Question: I'm trying to smooth a 11 X 8 matrix and I can't seem to find a way to do this. I know there are several threads on this but none has helped for my situation. Every approach I've found requires some sort of z ~ x*y approach. In my case I just have a matrix that I would like to simply smooth all of the cell entries to make a smoother surface plot.
'''
m
[,1] [,2] [,3] [,4] [,5] [,6] [,7] [,8]
[1,] 29.02530 28.57123 39.02334 38.25483 29.59624 65.01706 41.04771 98.62005
[2,] 24.46539 24.08265 32.89272 32.24494 24.94663 54.80279 34.59906 83.12670
[3,] 28.30679 27.86395 38.05733 37.30784 28.86359 63.40758 40.03159 96.17873
[4,] 24.99883 24.60774 33.60991 32.94800 25.49056 55.99770 35.35345 84.93918
[5,] 24.63308 24.24771 33.11817 32.46595 25.11761 55.17842 34.83621 83.69646
[6,] 29.85776 29.39066 40.14254 39.35199 30.44506 66.88177 42.22497 101.44850
[7,] 18.54275 18.25267 24.92998 24.43901 18.90749 41.53601 26.22324 63.00320
[8,] 24.43846 24.05615 32.85652 32.20945 24.91917 54.74248 34.56098 83.03522
[9,] 27.09827 26.67434 36.43252 35.71503 27.63130 60.70048 38.32249 92.07251
[10,] 37.11375 36.53313 49.89792 48.91525 37.84378 83.13528 52.48642 126.10236
[11,] 26.06763 25.65982 35.04686 34.35666 26.58038 58.39182 36.86495 88.57066
library(lattice)
wireframe(m)
'''

any ideas?
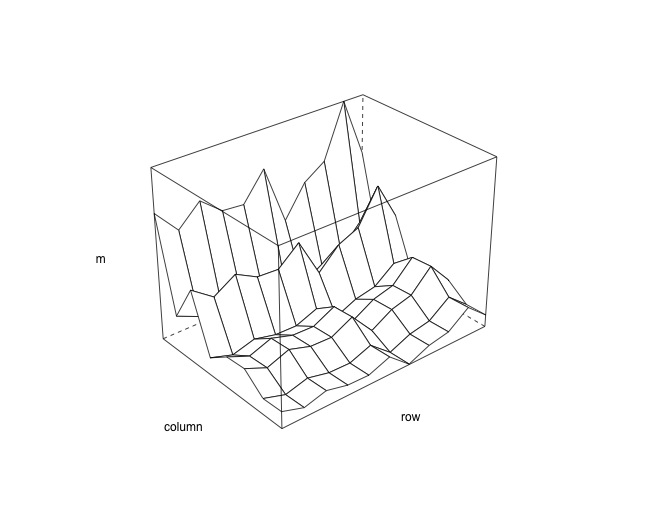
Answer: Whatever you end up doing, you'll need some model to smooth the data you have. You could use a wide range of models to do the smoothing but the one I am most familiar with is the penalised regression spline approach to fitting GAMs via the package, which also happens to come with R.
Firs, some simulated data
'''
set.seed(1)
m <- matrix(runif(11*8), ncol = 8)
'''
To model these, you need them in the form 'z ~ x + y', i.e. long format where there is a row for every 'z' (cell in your matrix). So, arrange our example data into long format
'''
df <- data.frame(x = rep(seq_len(ncol(m)), each = nrow(m)),
y = rep(seq_len(nrow(m)), times = ncol(m)),
z = c(m))
> head(df)
x y z
1 1 1 <PHONE>
2 1 2 <PHONE>
3 1 3 <PHONE>
4 1 4 <PHONE>
5 1 5 <PHONE>
6 1 6 <PHONE>
'''
Here 'x' varies slowest and refers to the columns, 'y' fastest and refers to the rows. Next load and fit the model
'''
require("mgcv")
mod <- gam(z ~ te(x, y), data = df)
'''
The model is a 2d tensor product spline of the 'x' and 'y' "locations'.
To replicate your plot, but smoother, take the fitted values of the model and arrange as a matrix again
'''
m2 <- matrix(fitted(mod), ncol = 8)
'''
Then plot
'''
require("lattice")
wireframe(m2)
'''

Depending on what you are doing, you can control the degree of smoothness via two options to 'te()':
1. k sets the degrees of freedom or complexity of the smooths. Here is really sets the initial dimensions of the basis functions, which are then shrunk to some "optimal dimensionality via the penalised regression. For the tensor product spline fitted via te(), you can specify k for both dimensions of the spline. To set k = 5 in both directions use te(x, y, k = 5). To have different basis dimensions use te(x, y, k = c(10,5)) for example to have dimension 10 basis functions for x and dimension 5 for y.
2. Fix the degrees of freedom, i.e. don't do any of the penalisation I mentioned above. You do this by adding fx = TRUE to the te() call. To continue the last example, te(x, y, k = c(10,5), fx = TRUE) will use the basis functions as above but won't shrink down from this to some smaller number of degrees of freedom.